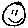
Label: smiley face